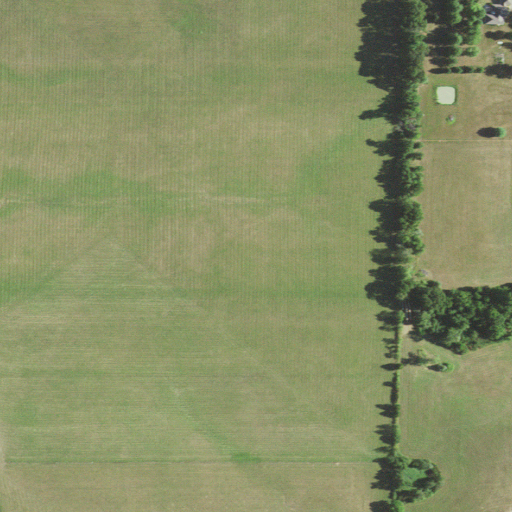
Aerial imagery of ridge(s) in Missouri named Pedelo Ridge containing pasture and open development